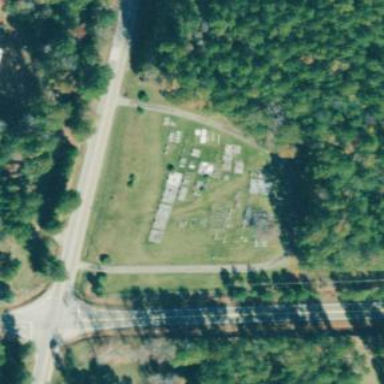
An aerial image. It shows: Cemetery.